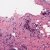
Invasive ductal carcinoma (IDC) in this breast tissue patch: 1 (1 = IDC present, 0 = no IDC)